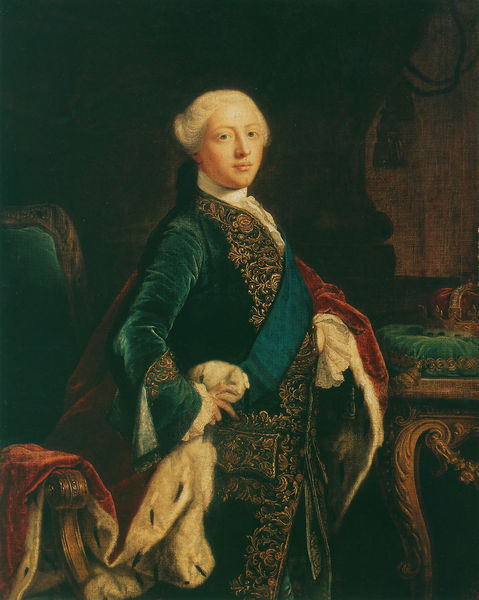
Titel: George III.
Künstler: Sir Joshua Reynolds
Institution: The Royal Collection
Schlagwörter: blau, dunkel, gemälde, mann, umhang, grün, frankreich, licht, stuhl, tisch, weiss, zimmer, blick, rot, malerei, ornament, jung, augen, hermelin, pelz, samt, bildnis, portrait, porträt, vorhang, öl, gold, mantel, sessel, stehend, stickerei, krone, perücke, schärpe, kaiser, kissen, könig, thron, frack, aufrecht, kordel, quaste, junge, rüschen, scherpe, herrscher, nerz, brokat, fürst, österreich, real, prinz, god, prunk, borde, klassik, vorhan, quastre